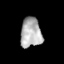
Tissue: skin
Cell type: Epithelial cells
Senescence score: 0.2459
Nuclear area (px): 613
Mean DAPI intensity: 176.781